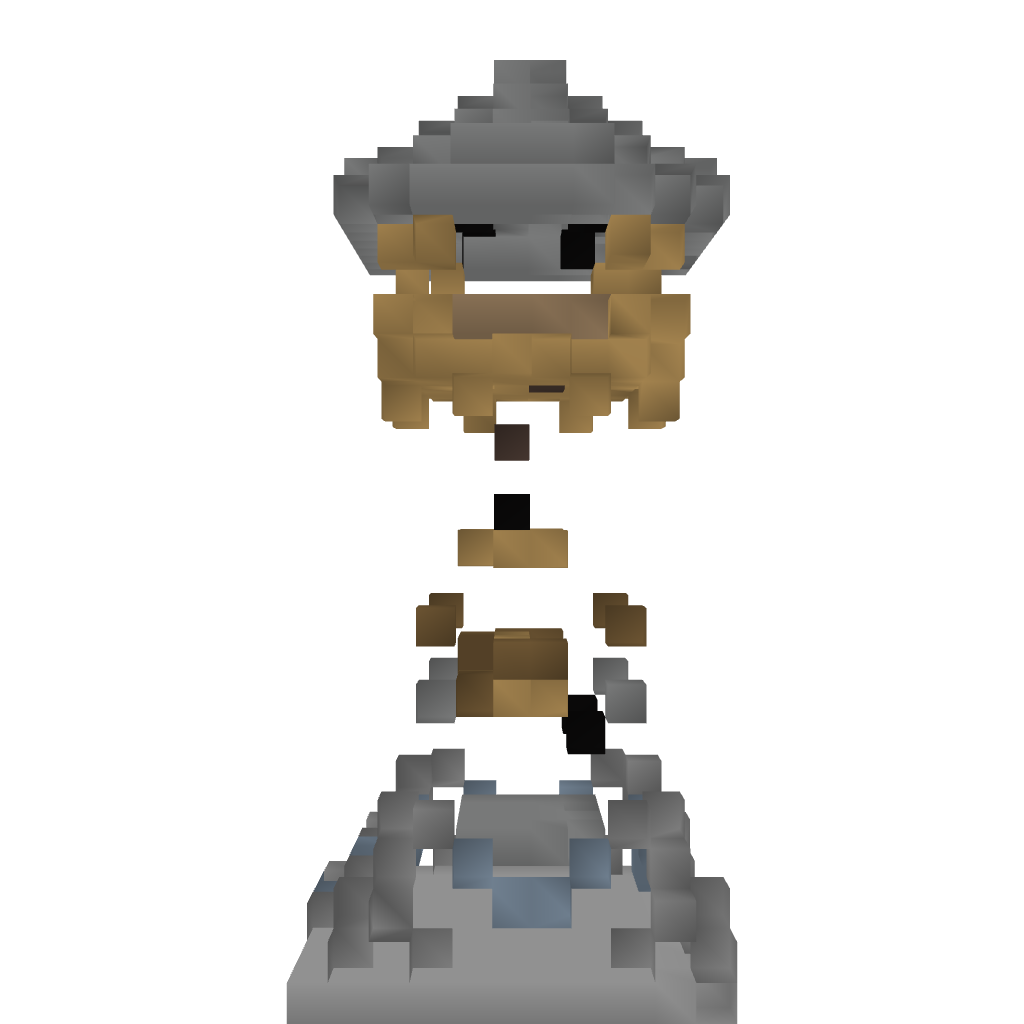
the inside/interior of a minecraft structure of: Watch Tower